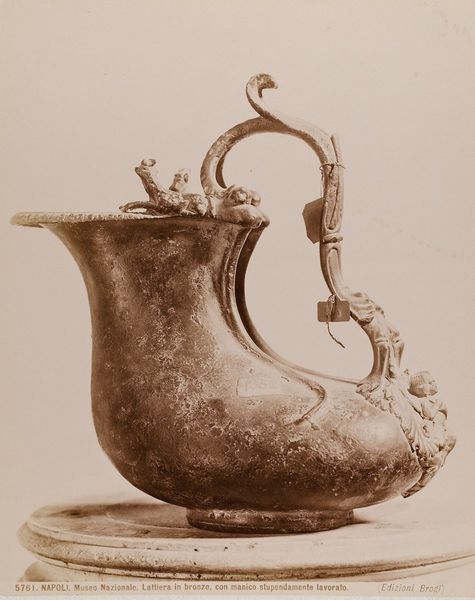
Titel: Napoli - Museo Nazionale. Lattiera in bronzo, con manico stupendamente lavorato
Künstler: Giacomo Brogi
Standort: Hamburg
Institution: Museum für Kunst und Gewerbe Hamburg
Schlagwörter: geschichte, skulptur, plastik, foto, fotografie, photographie, photo, albumin, bildhauerkunst, lichtbild, sachfotografie, bildwerke, angewandte und bildende kunst, hessische systematik, behälter, schwarzweißpositivverfahren, silbersalzverfahren, schwarzweißfotografie, objektstudien, sachphotographie, albuminpapier, archäologie